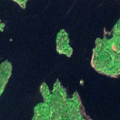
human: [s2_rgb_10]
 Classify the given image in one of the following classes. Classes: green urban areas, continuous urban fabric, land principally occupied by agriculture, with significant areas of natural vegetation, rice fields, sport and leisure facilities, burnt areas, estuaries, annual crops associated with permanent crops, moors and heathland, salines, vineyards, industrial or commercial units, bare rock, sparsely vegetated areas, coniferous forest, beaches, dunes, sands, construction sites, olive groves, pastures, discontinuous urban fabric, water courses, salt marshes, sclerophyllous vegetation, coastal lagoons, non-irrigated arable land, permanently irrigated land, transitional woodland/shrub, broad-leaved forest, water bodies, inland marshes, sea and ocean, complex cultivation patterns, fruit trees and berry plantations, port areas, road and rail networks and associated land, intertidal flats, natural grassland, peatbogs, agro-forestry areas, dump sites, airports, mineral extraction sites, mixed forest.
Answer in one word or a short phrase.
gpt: coniferous forest, mixed forest, water bodies